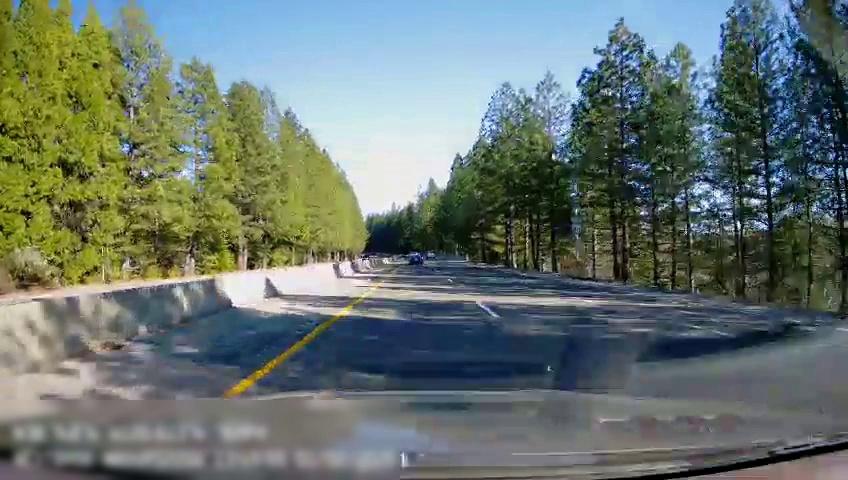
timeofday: Day
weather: Sunny
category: Drivable Space
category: Drivable Space
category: Vehicles | Car
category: Lanes | Current Lane
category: Lanes | Current Lane
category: Lanes | Alternate Lane